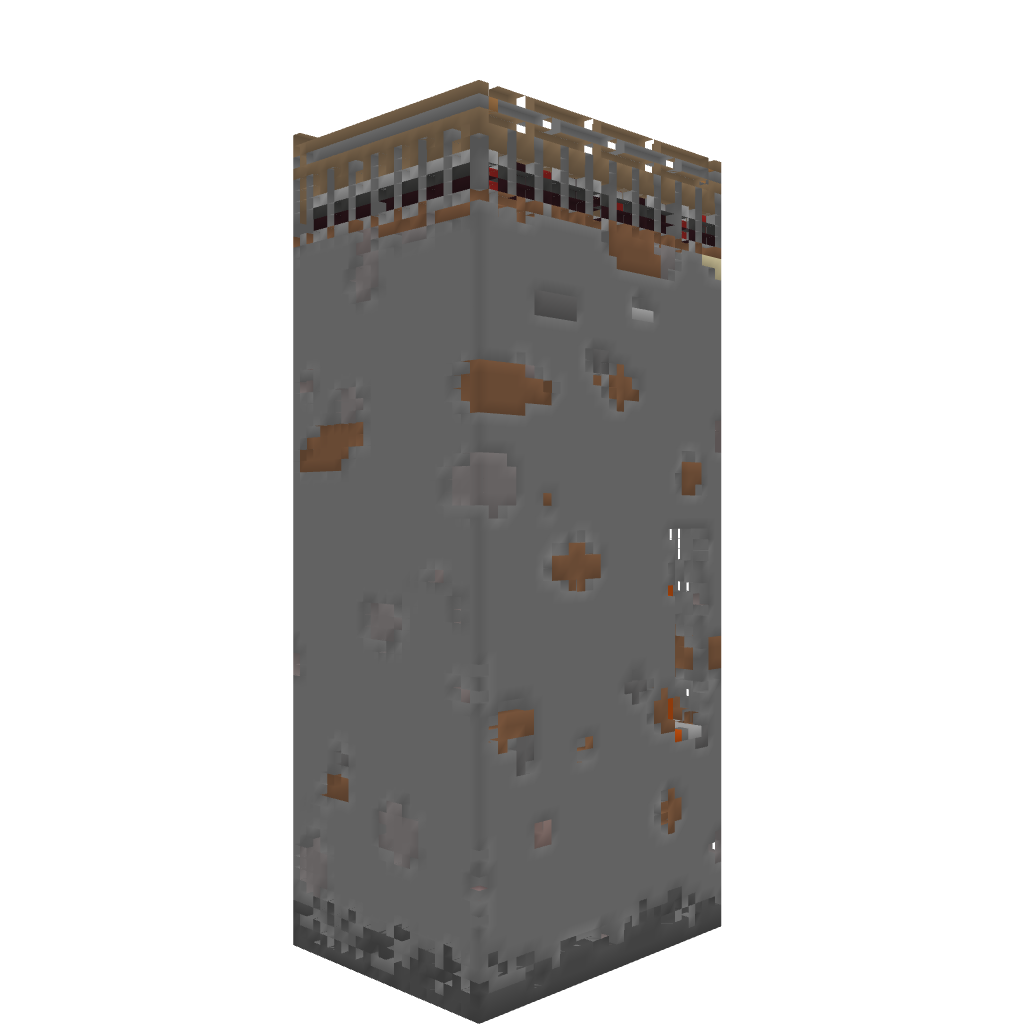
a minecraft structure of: Another Shop